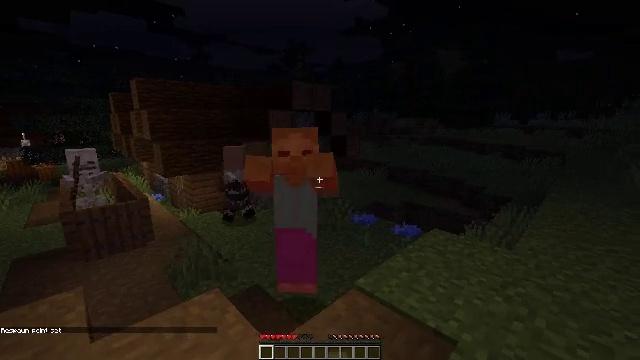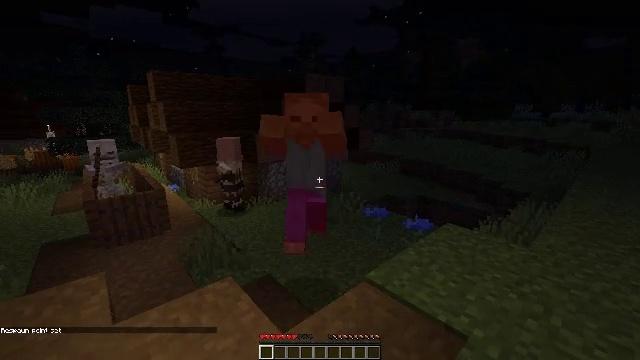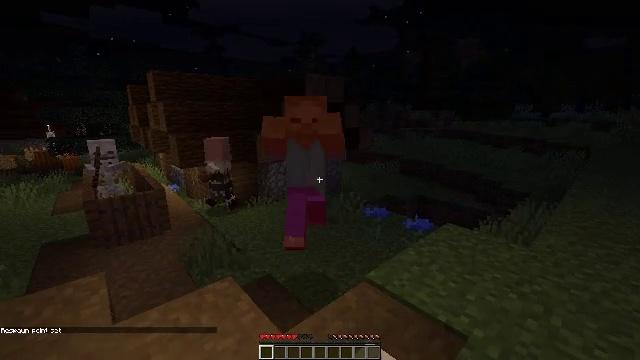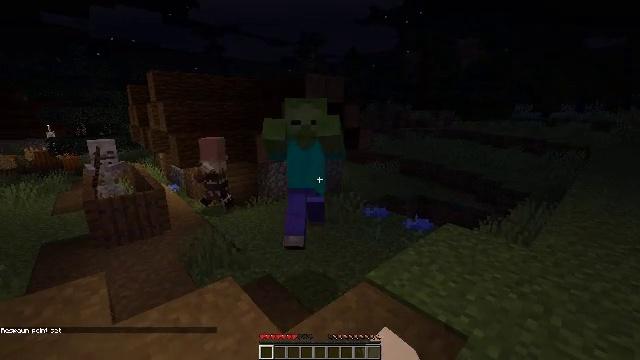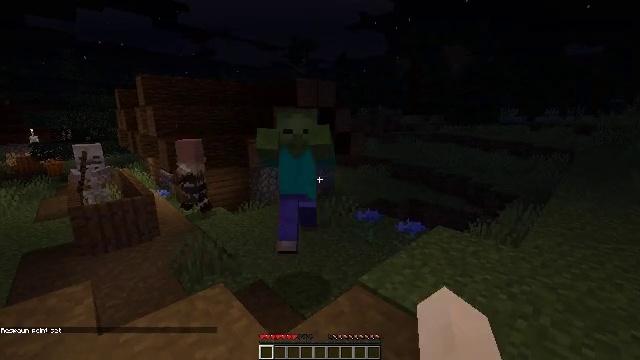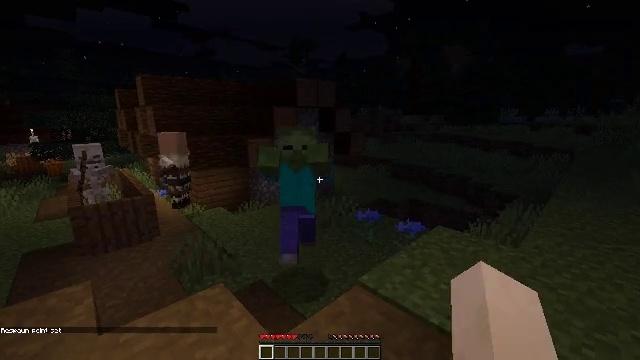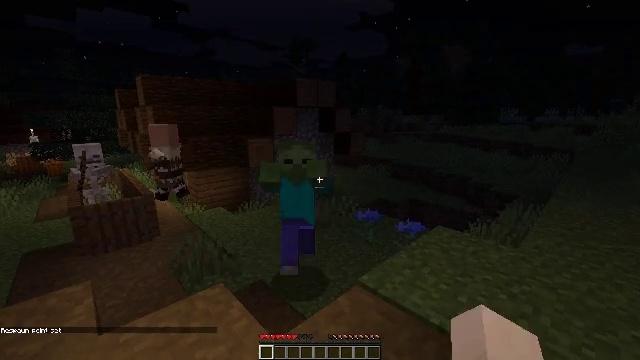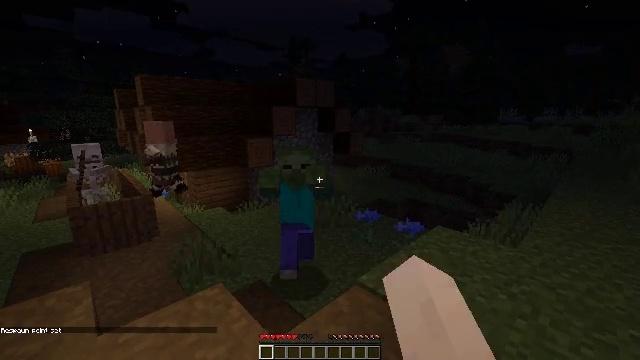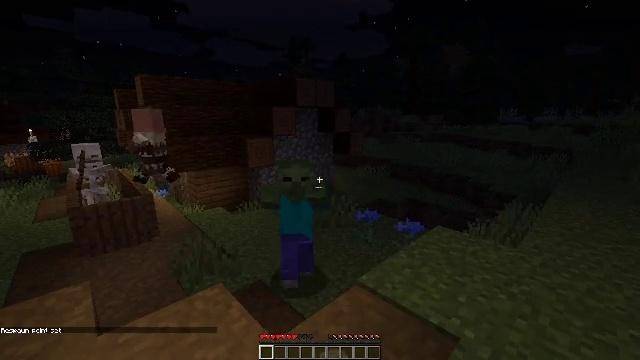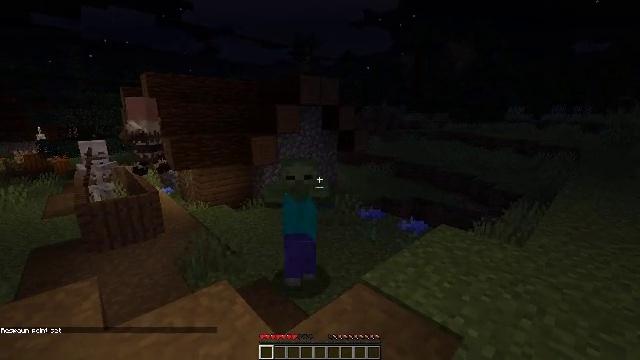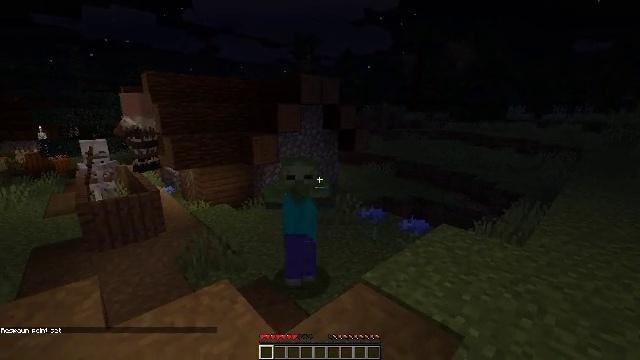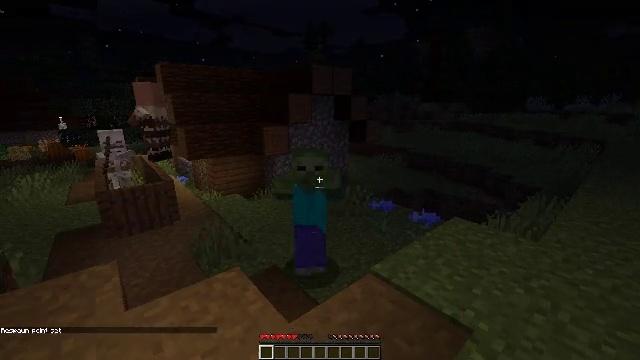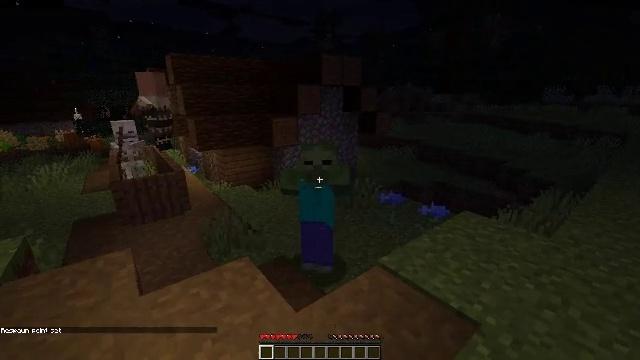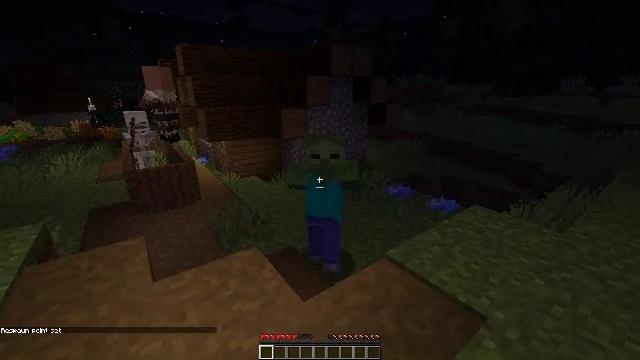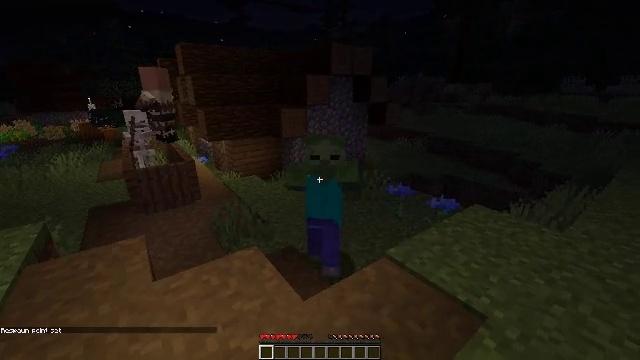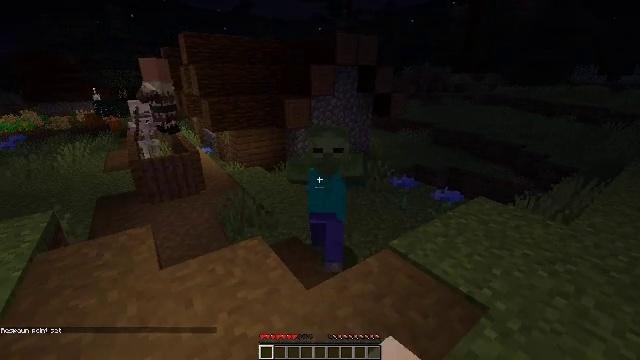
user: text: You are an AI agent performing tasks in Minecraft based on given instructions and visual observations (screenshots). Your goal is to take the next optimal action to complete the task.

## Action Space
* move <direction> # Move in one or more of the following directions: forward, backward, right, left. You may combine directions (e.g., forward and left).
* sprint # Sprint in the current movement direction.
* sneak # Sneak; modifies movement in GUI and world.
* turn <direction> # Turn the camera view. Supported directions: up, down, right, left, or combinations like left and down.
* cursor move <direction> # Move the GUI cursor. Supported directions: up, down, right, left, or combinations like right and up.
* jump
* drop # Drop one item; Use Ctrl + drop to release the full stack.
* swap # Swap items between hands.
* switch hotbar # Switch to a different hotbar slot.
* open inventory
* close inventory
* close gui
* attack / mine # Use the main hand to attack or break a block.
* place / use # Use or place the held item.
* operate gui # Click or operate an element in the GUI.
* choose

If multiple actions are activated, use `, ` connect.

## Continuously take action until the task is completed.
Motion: motion action
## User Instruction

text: Harvest a cornflower from the meadow.
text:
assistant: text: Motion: turn left and down, attack / mine
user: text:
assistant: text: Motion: attack / mine
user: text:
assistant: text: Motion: attack / mine
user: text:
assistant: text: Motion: turn right, attack / mine
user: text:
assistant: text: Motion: no_op
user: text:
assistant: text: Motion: attack / mine
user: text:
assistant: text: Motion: attack / mine
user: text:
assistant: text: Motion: attack / mine
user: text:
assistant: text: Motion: no_op
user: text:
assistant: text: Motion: attack / mine
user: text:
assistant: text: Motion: turn left and down, attack / mine
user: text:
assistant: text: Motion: turn left and down, attack / mine
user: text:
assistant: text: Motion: turn left and down, attack / mine
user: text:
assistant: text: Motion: no_op
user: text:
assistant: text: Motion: turn down, attack / mine
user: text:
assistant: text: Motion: turn down, attack / mine
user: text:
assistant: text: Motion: attack / mine
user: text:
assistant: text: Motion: attack / mine
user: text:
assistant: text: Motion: move forward, attack / mine
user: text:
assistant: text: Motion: move forward
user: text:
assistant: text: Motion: move forward, attack / mine
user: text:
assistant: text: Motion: move forward, attack / mine
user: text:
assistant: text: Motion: move forward, attack / mine
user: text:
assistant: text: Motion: move forward, attack / mine
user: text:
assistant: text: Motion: move forward, attack / mine
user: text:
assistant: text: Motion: move forward, attack / mine
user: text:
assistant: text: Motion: move forward, attack / mine
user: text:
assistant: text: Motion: move forward, attack / mine
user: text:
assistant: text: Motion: move forward, attack / mine
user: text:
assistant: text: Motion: move forward, attack / mine